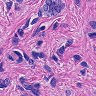
Metastatic tissue present: yes